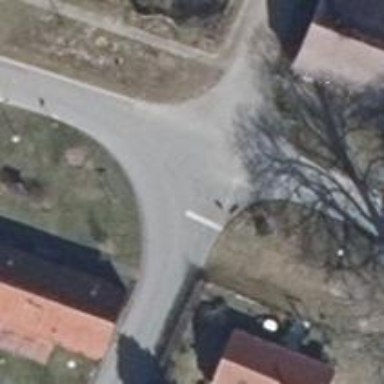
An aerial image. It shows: Residential road.